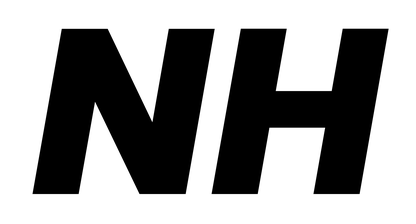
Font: Poppins-ExtraBoldItalic